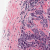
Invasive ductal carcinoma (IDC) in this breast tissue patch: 1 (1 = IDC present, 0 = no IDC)